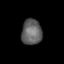
Tissue: skin
Cell type: Epithelial cells
Senescence score: 0.2636
Nuclear area (px): 512
Mean DAPI intensity: 97.59